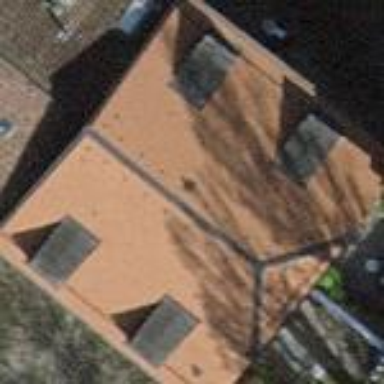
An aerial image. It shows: Detached building.